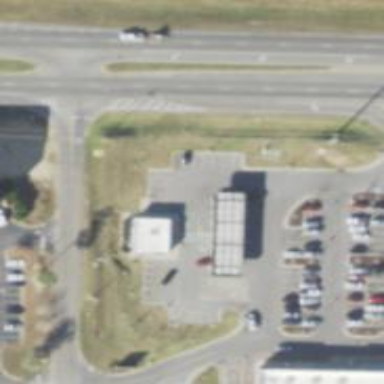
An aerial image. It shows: Parking space.